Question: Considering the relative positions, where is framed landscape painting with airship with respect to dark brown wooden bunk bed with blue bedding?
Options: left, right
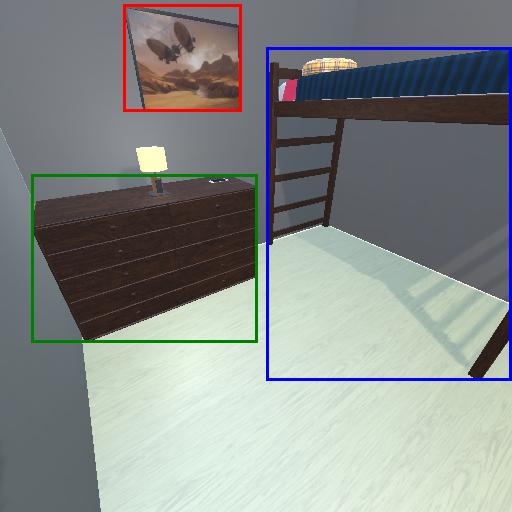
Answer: left